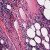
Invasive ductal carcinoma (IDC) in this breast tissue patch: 0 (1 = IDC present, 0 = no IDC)